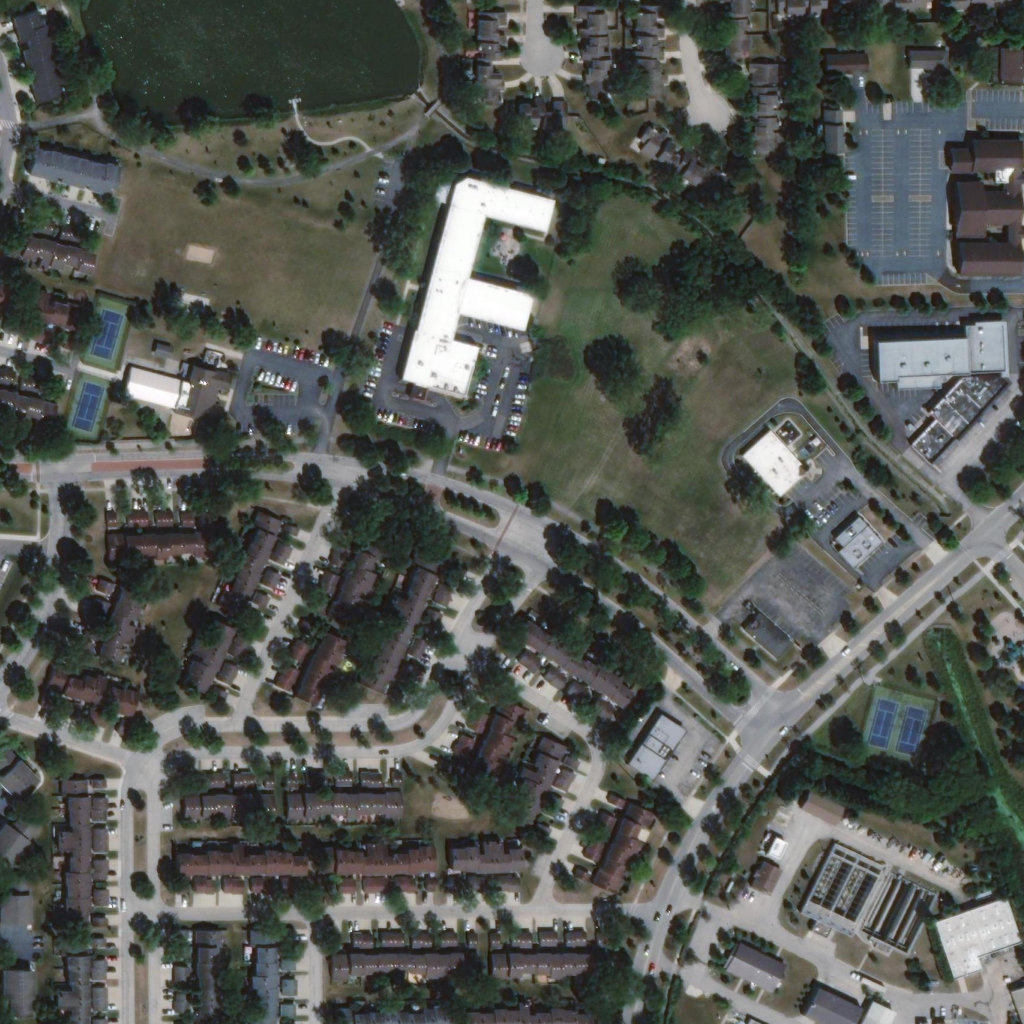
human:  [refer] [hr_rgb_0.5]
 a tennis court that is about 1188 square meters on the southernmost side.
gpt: <box>[[83, 66, 91, 75, 0]]</box>

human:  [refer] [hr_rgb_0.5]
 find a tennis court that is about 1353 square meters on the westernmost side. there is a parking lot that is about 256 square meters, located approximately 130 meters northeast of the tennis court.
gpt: <box>[[5, 28, 12, 43, 0]]</box>